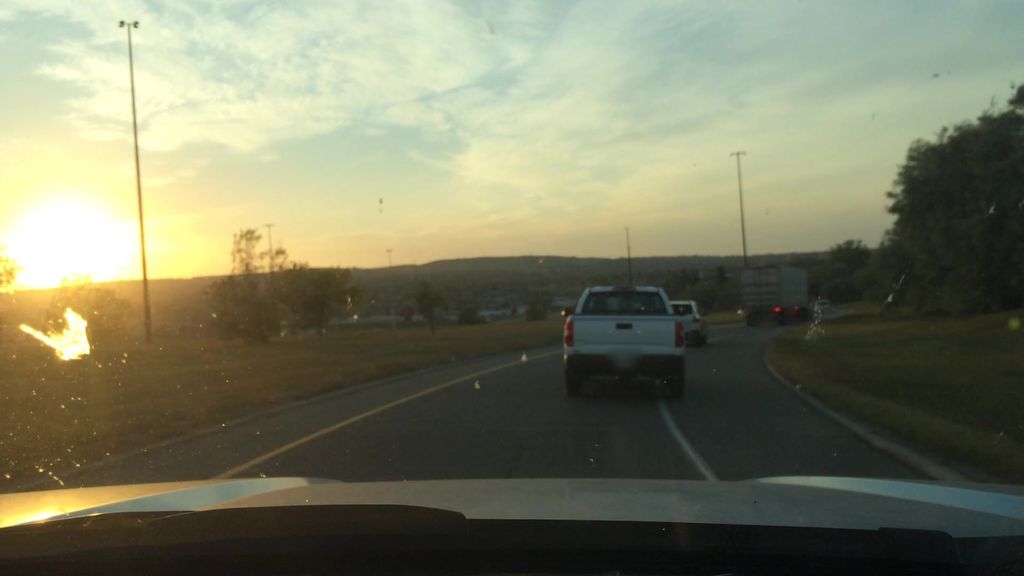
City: calgary